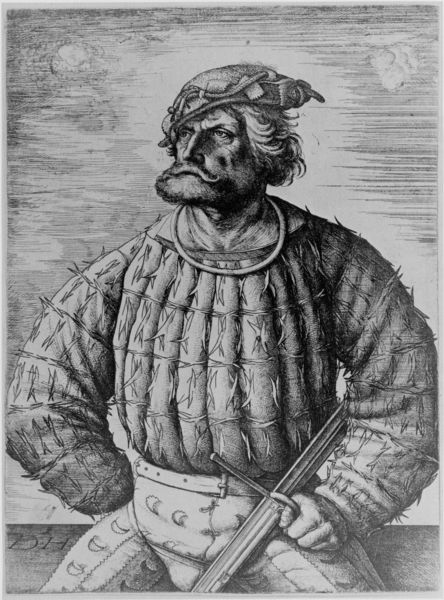
Titel: Bildnis des Kunz von der Rosen
Künstler: Daniel Hopfer
Institution: (Seriendruck)
Schlagwörter: hand, himmel, kämpfer, mann, weiß, wolken, sitzen, frisur, grau, haar, hintergrund, holz, hut, mund, nase, schwarz, zeichnung, blick, gürtel, haube, alt, bart, hose, jacke, kappe, mütze, schnurrbart, arm, augen, falten, pelz, vollbart, bildnis, portrait, porträt, sonne, haare, halbfigur, mantel, sitzend, renaissance, fell, holzschnitt, halsband, kette, mauer, grafik, graphik, monochrom, hat, soldier, sword, white, belt, black, collar, face, gray, grey, hair, old, finster, grimmig, schnauzbart, ring, halskette, griff, mond, druck, druckgraphik, stich, barrett, kupfer, schwert, soldat, helm, ritter, rüstung, halbprofil, man, stark, wams, krieger, schnurr, head, horizon, stachel, armor, eyes, helmet, knight, steel, armbrust, wien, dürer, drawing, kupferstich, black and white, sitzender, chin, mouth, sketch, zorn, beard, jacket, necklace, sailor, schutz, schwerz, person, kaltnadel, human, sone, arms, neck, vest, halsring, pants, engraving, pencil, medieval, eye, finger, fingers, stacheln, charcoal, monde, dürrer, cheek, kettenhemd, trousers, florentiner, bartz, shirt, hold, lord, body, realistic, mustache, moustache, serious, weapon, glare, european, 16. jahrhundert, 17. jahrhundert, 1500, brows, spikes, necklet, facial hair, thumb, mail, expressive, initials, flowy, sweater, pirate, tattered, mad, spikey, grimace, fierce, padding, dh, hilt, störtebecker, bürer, halsreiff, moon pants, quilted, bucklet, mustasche, thumb hook, kriegskleidung